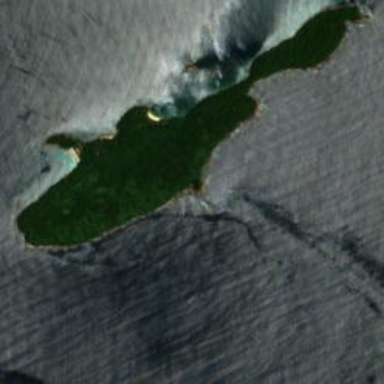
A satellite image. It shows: Island with natural coastline.